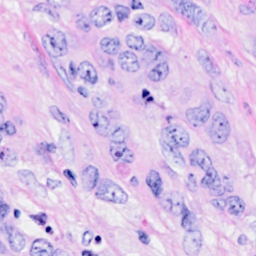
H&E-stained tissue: Breast